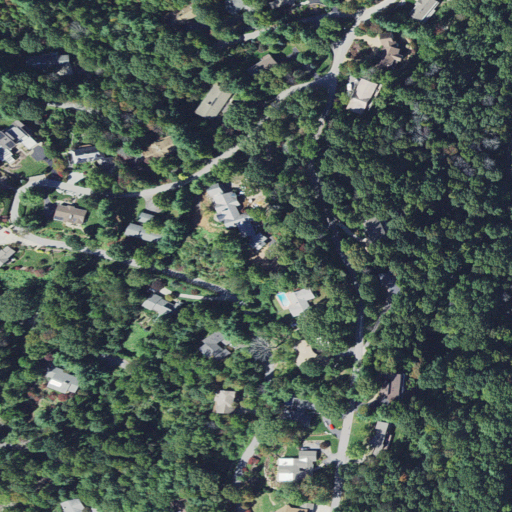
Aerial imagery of mountain in North Carolina named Sunset Mountain containing open development, deciduous forest, low intensity development, and medium intensity development